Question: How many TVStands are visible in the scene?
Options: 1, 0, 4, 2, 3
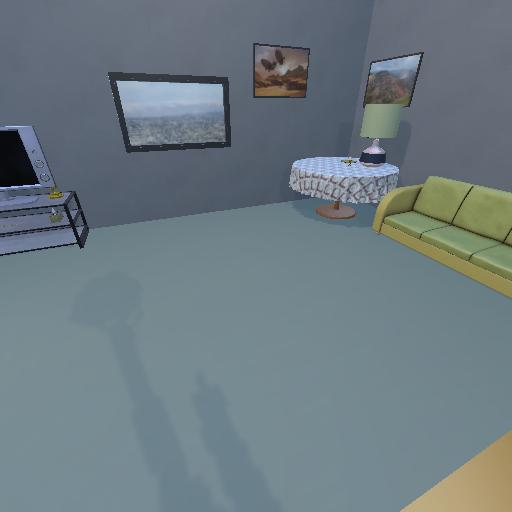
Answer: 1